Question: I'm using the IOBluetooth Cocoa framework to communicate with a bluetooth device. So far I have gotten down the whole process of discovering the device and its services, pairing with it, connecting to it and now I want to send some actual commands, but I'm having some trouble with it. Below is an graphic from the spec for the AVRCP profile that I'm trying to use. You can <URL>.
I believe I need to write an 5 byte value as shown by the image:

Here is the method I have right now that writes the data:
'''
- (void)l2capChannelOpenComplete:(IOBluetoothL2CAPChannel*)l2capChannel status:(IOReturn)error {
NSLog(@"Open Complete");
NSMutableData *playData = [[NSMutableData alloc] initWithCapacity:5];
unsigned char ctype = 0x0;
unsigned char subunit = 0x90;
unsigned char opcode = 0x7C;
unsigned char opid = 0x44;
unsigned char opdata = 0x0;
[playData appendBytes:&ctype length:8];
[playData appendBytes:&subunit length:8];
[playData appendBytes:&opcode length:8];
[playData appendBytes:&opid length:8];
[playData appendBytes:&opdata length:8];
usleep(1000);
[l2capChannel writeAsync:[playData mutableBytes] length:40 refcon:nil];
}
'''
When that function runs the devices responds with the following hexadecimal value 0x400010.
1. I'm not even sure I'm approaching this correctly!
2. Are the values I'm sending correct according the example in the image?
3. Any help in my endeavor to learn here would be much appreciated!
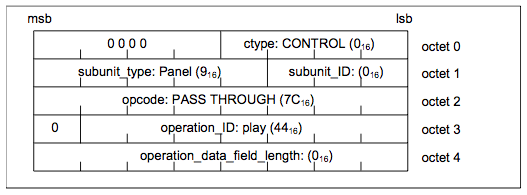
Answer: If you're going to be working with AV/C frames a lot, rather than creating a struct (which won't really help with the partial-byte packing), you should create an 'AVCFrame' class that makes it easy to set up these frames, sanity checks the values you give it, has a debugging description, and will handle all the grungy details for you.
Your code can then look like this:
'''
AVCFrame *frame = [AVCFrame frameWithCommandType:AVCCommandTypePlay
subunitType:mySubunitType
subunitID:mySubunitID];
// You likely won't actually be writing to the L2CAPChannel. See below.
[l2capChannel writeAsync:[frame mutableBytes] length:[frame length] refcon:nil];
'''
That's not the best interface. You'll want to read through the .
As far as the byte packing goes (and it will have to happen eventually), you'll want to use something like:
'''
// Returns |subunitType| shifted and masked appropriately for bit_oring
// with subunit ID to create an address octet.
inline UInt8
AVRCAddressSubunitType(UInt8 subunitType) {
const UInt8 kLeastThreeBytes = 0x07;
UInt8 shiftedType = (subunitType << 3) & ~kLeastThreeBytes;
return shiftedType;
}
// Returns |subunitID| masked appropriately for bit_oring with subunit type
// to create an address octet.
inline UInt8
AVRCAddressSubunitID(UInt8 subunitID) {
const UInt8 kLeastThreeBytes = 0x07;
UInt8 maskedID = subunitID & kLeastThreeBytes;
if (subunitID & ~kLeastThreeBytes) {
NSLog(@"*** %s: subunit ID %#hhx > 0x07 cannot be represented "
"in the 3 bits allotted. Truncating to %#hhx.",
__PRETTY_FUNCTION__, subunitID, maskedID);
}
return maskedID;
}
- (void)l2capChannelOpenComplete:(IOBluetoothL2CAPChannel *)l2capChannel
status:(IOReturn)error {
/* might be worth looking at the error... */
NSLog(@"%s: open complete - "
"error: (system: %#x; subsystem: %#x; code: %#x)",
__PRETTY_FUNCTION__,
err_get_system(error), err_get_sub(error), err_get_code(error));
/* to send, first pack your data into byte-sized variables */
// some variables...
// address byte layout is [3:7] = 9 = PANEL; [0:2] = 0 = subunit ID
UInt8 address = (AVRCAddressSubunitType(0x09) | AVRCAddressSubunitID(0x00));
// some more variables...
/* create a mutable data and append the bytes in sequence */
// some appending...
[playData appendBytes:&address length:sizeof(address)];
// more appending...
/* finally, send all the bytes */
[l2capChannel writeAsync:[playData mutableBytes]
length:[playData length]
refcon:NULL];
}
'''
For more details on 'IOWhatever', look to the extensive IOKit documentation. At least in 10.5, the reference docs (as opposed to programming guides) in the docset were kind of screwy, so you'll do well to look at the headers themselves.
You'll need to consult more documentation than you've looked at so far. The AV/C command frame whose diagram you've included is actually the payload (borne in the Command/Response Message Information field) of an , which is what you actually have to send over the L2CAP transport. The <URL> sketches a rudimentary API in "Appendix A, AVCTP Upper Interface".
You'll need to either locate or write yourself an AVCTP library in order to send the AV/C command frames. You'll want to have the AVCTP library wrap the L2CAP channel, so that you actually send your command frames via it and receive your command frames from it. Good luck! Interfacing with hardware can be a lot of fun, and you'll learn a lot.